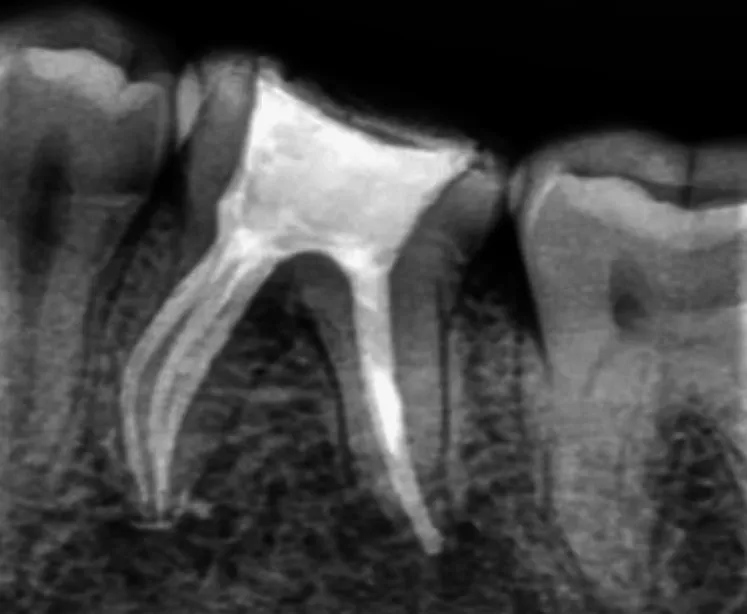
Obturation and post-endodontic restoration with resin composite.
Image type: radiology (x_ray)